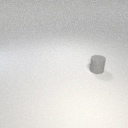
small gray rubber cylinder